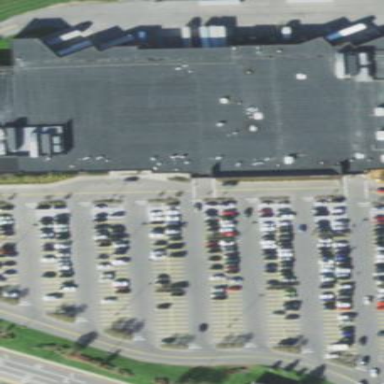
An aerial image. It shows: Retail building housing supermarket.